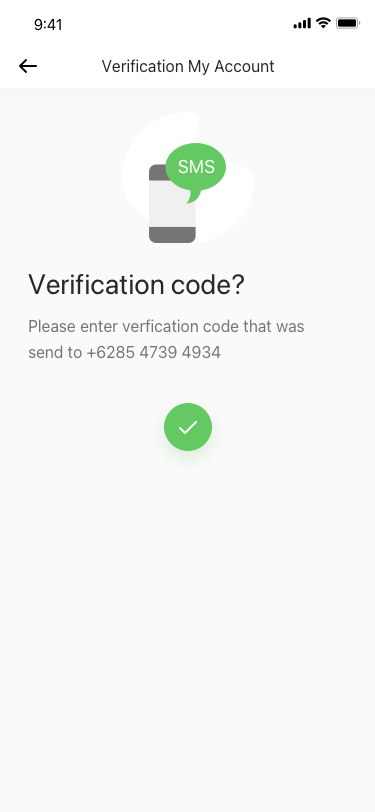
Text in this UI design:
Verification My Account
SMS
Verification code?
Please enter verfication code that was
send to +6285 4739 4934